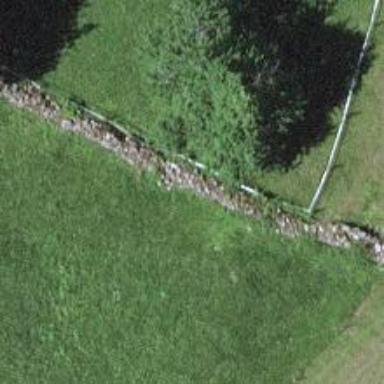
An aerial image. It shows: Dry stone wall barrier.